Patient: sex F, age 86
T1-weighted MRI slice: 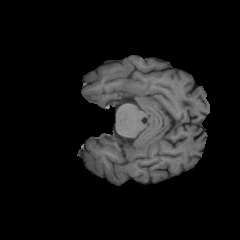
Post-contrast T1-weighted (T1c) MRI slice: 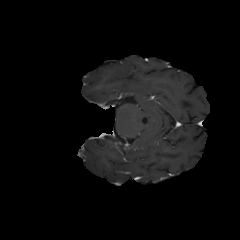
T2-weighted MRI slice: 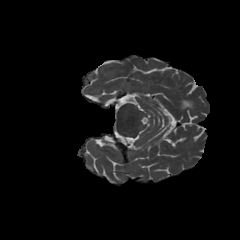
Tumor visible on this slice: no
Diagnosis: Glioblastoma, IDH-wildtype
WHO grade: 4